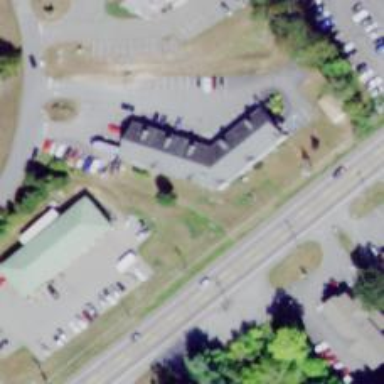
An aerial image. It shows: Healthcare clinic.